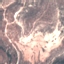
Label: HerbaceousVegetation